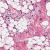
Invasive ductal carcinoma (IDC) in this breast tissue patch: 1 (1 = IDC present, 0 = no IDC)